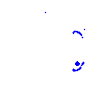
Particle: electron